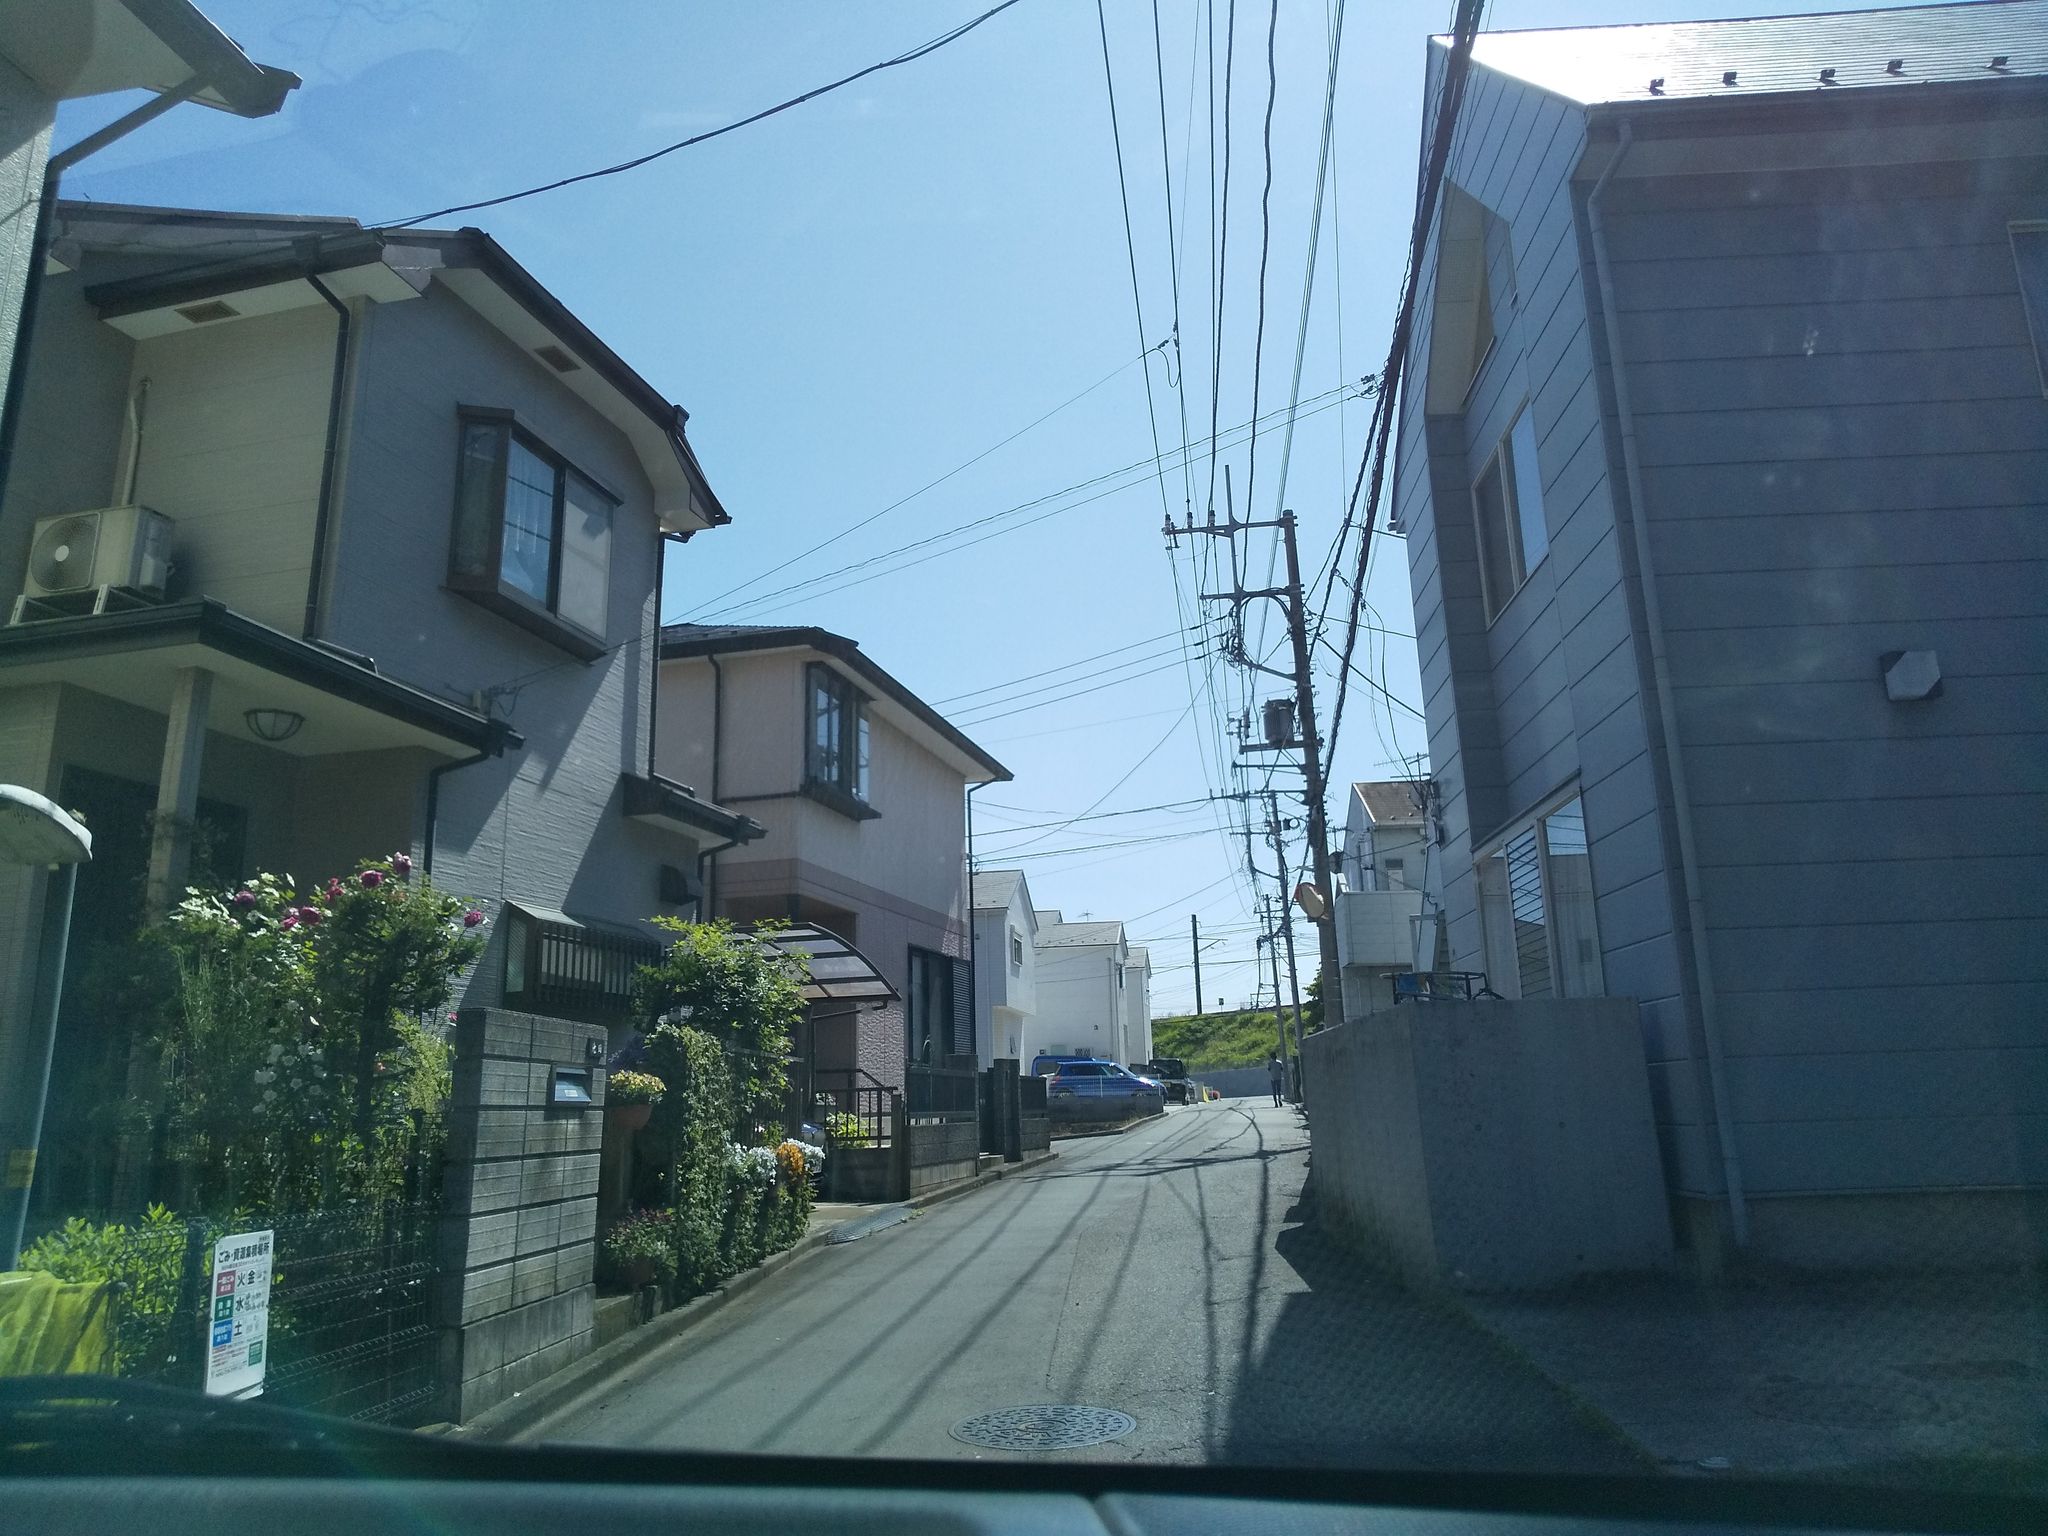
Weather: clear
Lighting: day
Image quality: good
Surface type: railway
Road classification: residential
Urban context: urban centre
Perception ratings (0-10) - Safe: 4.45, Lively: 8.6, Beautiful: 3.53, Boring: 4.77, Depressing: 5.36, Wealthy: 3.19